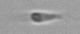
Label: flagellate_morphotype3